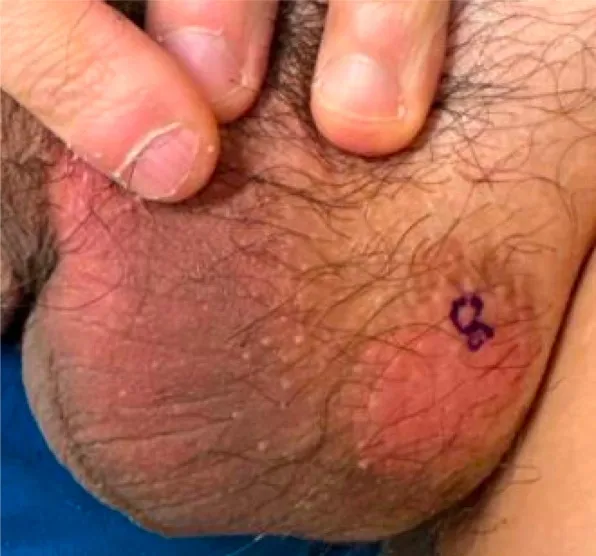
Pink plaque on the left side of the scrotum with peripheral hyperpigmentation.
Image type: medical_photograph (other_medical_photograph)